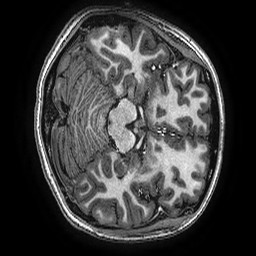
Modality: T1w
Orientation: axial
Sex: female
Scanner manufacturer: ge
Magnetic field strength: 3 T
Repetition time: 0.00766 s
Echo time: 0.003476 s